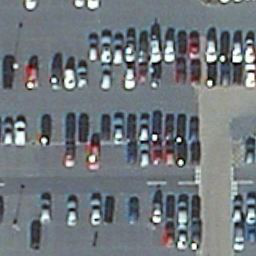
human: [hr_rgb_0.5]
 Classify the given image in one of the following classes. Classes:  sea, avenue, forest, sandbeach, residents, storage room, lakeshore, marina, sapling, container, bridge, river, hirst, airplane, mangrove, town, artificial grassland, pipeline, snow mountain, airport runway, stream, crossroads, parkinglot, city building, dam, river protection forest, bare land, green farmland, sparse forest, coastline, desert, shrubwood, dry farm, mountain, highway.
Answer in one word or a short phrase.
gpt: parkinglot